Field crop: maize
Growth stage: 2
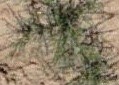
Species: salsola